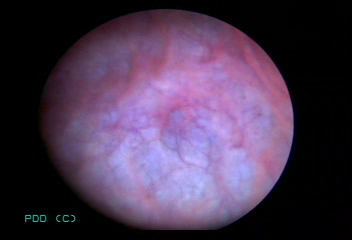
Modality: BLC
Class: Normal mucosa
Bladder cancer association: No